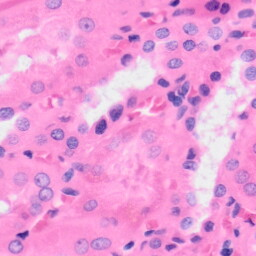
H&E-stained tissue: Kidney